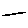
Label: line